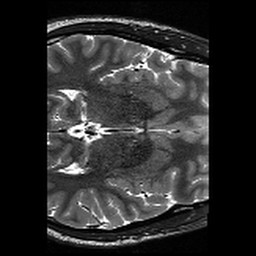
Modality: T2w
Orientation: axial
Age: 30
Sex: male
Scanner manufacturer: siemens
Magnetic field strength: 3 T
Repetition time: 13.15 s
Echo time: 0.082 s